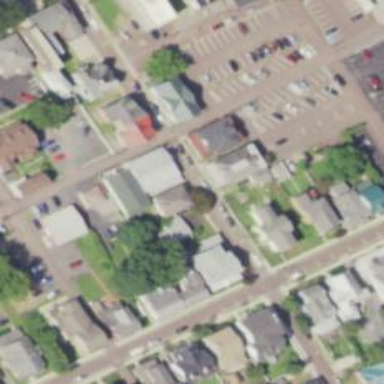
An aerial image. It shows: Alleyway designated as service road.